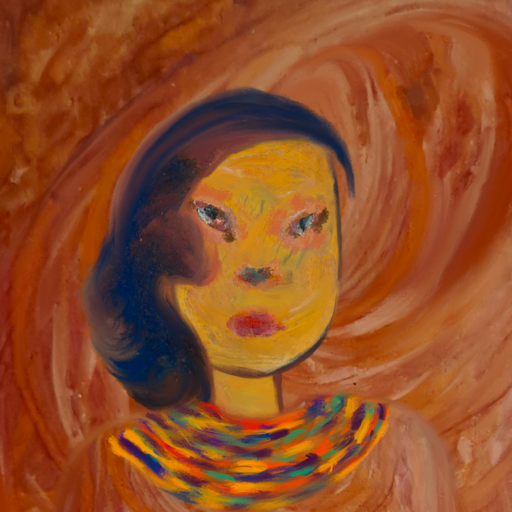
Background: Pious_Lady, Head And Neck Front: After_Raid, Face Front: Boggyland, Bust: Pious_Lady, Hair Front: Mother_And_Son_Son, Head Accessory: Blank, Second Necklace: An_Impression_2, Necklace: Blank, Baby: Blank